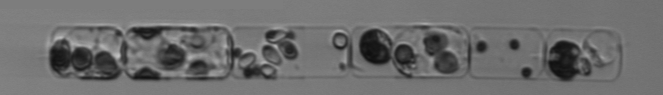
Label: Guinardia_delicatula_TAG_internal_parasite